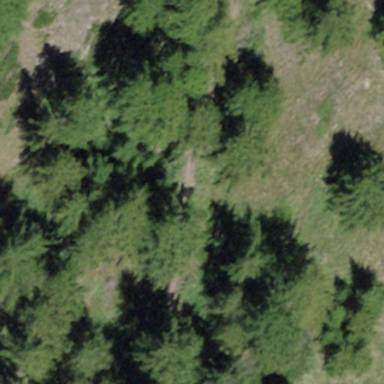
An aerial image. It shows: Serene woodland landscape.